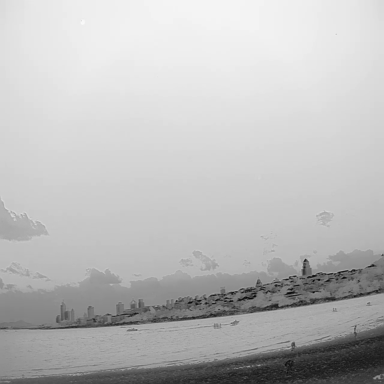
There are four bulk_carriers in the infrared image.